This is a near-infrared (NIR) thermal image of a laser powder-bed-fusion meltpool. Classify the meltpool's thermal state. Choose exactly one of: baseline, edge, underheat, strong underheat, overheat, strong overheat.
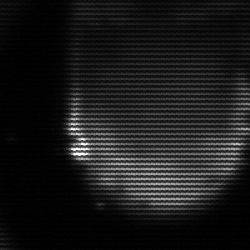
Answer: edge